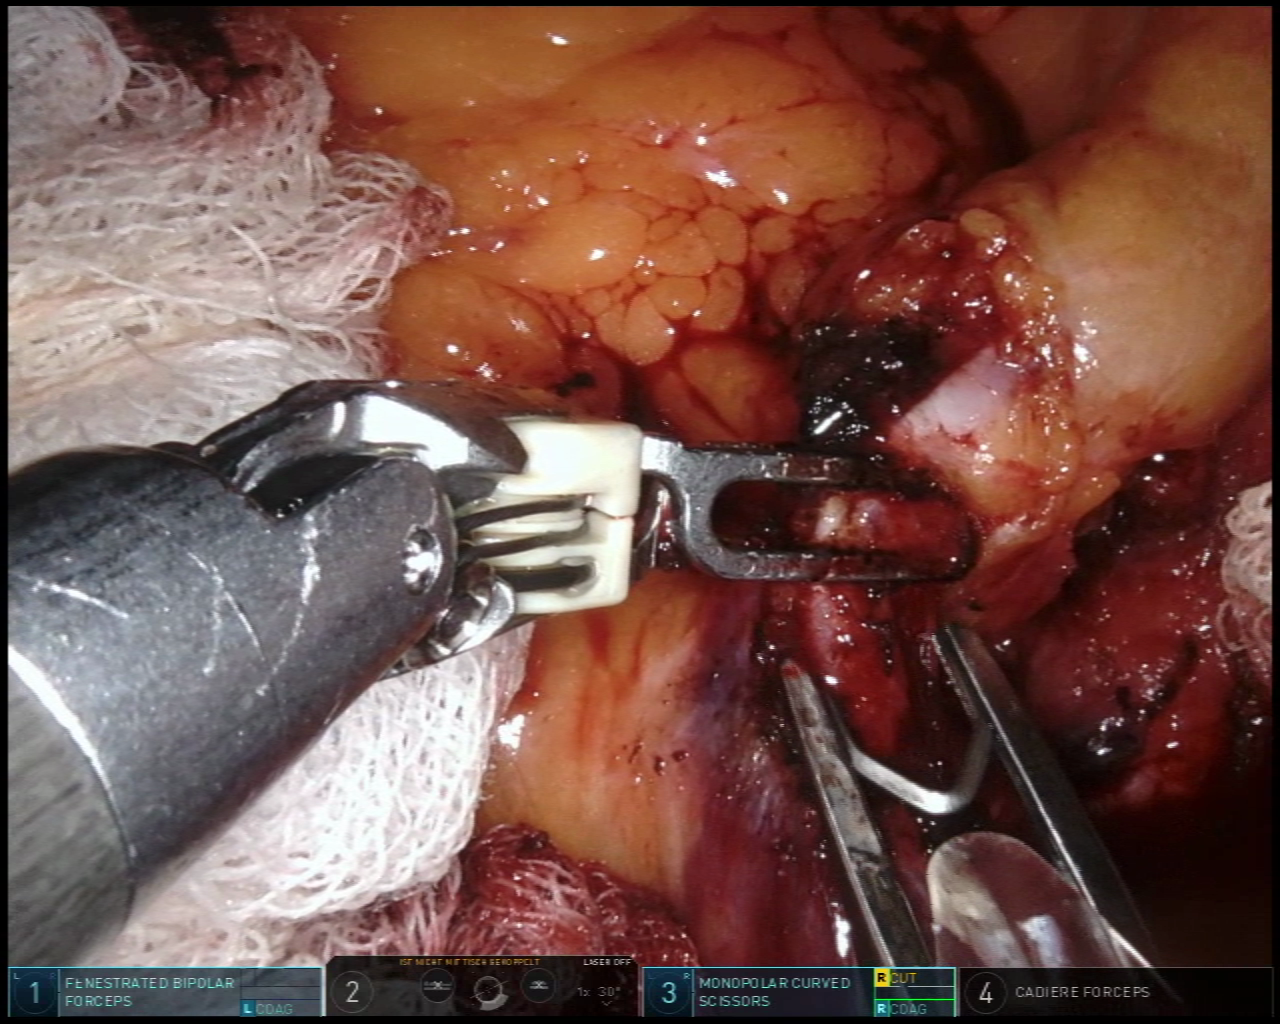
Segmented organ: intestinal_veins
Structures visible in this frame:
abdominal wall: no
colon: no
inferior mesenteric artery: no
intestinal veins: yes
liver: no
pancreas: no
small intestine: no
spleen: no
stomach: no
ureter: no
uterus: no
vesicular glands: no